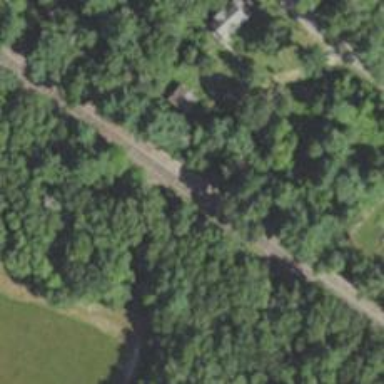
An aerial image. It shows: Railway junction.